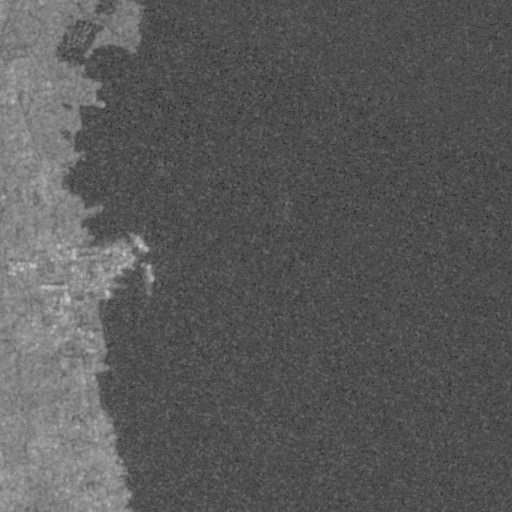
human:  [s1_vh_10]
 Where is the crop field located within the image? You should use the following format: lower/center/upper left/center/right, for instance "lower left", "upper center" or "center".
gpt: The crop field is located in the lower left of the image.
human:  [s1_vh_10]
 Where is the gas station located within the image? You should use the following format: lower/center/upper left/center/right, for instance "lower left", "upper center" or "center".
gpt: The gas station is located in the left of the image.
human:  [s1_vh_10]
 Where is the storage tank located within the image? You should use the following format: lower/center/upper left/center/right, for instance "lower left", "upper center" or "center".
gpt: The storage tank is located in the center left of the image.
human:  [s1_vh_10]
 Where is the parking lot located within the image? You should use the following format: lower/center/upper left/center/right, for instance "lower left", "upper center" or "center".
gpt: There is no parking lot in the image.

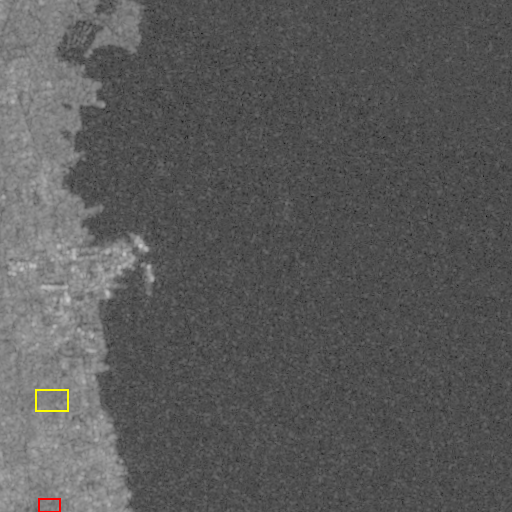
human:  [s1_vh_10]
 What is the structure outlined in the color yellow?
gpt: The structure outlined in yellow is a crop field.
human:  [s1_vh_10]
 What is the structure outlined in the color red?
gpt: The structure outlined in red is a park.
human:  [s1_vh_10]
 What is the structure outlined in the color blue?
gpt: There is no blue outline.